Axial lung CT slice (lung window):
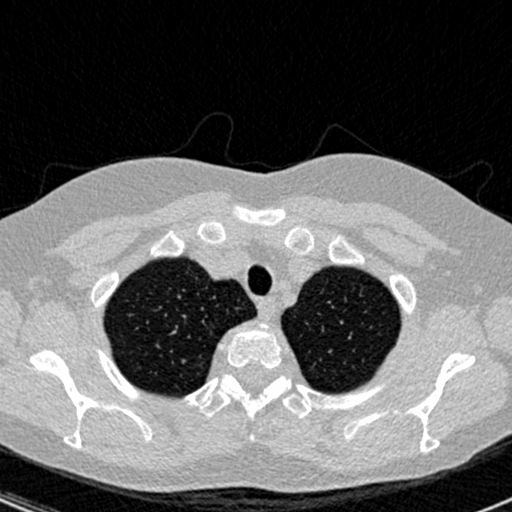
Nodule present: no